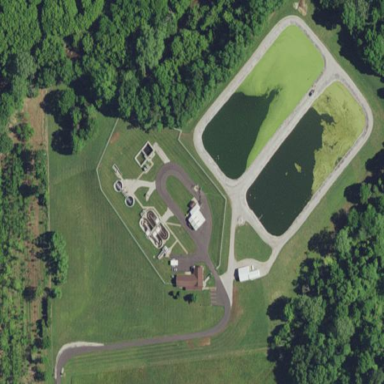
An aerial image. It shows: Man-made water works facility.